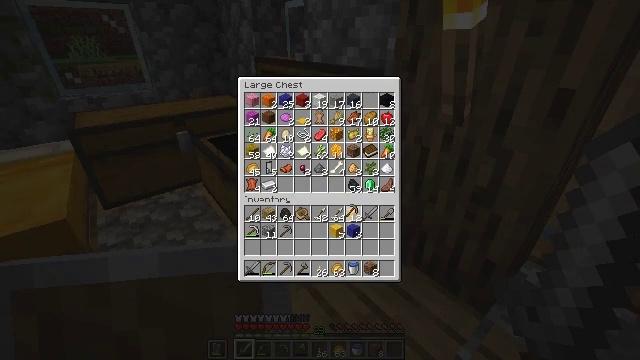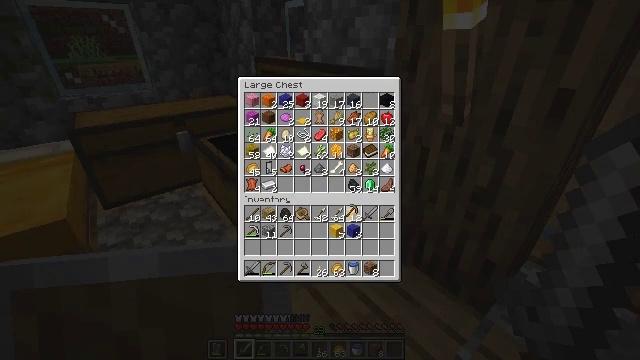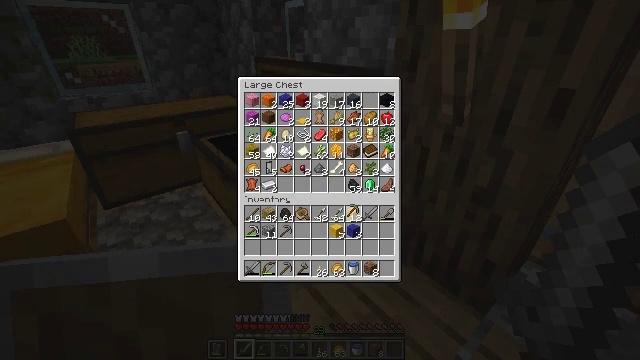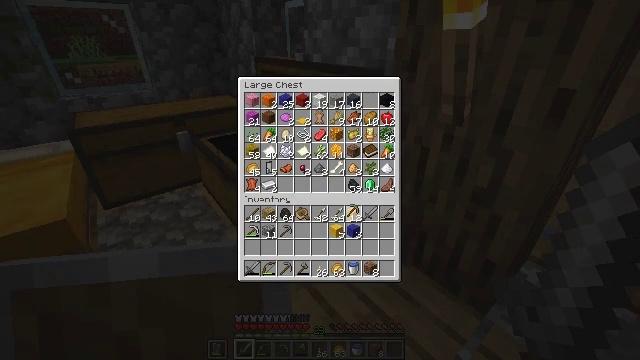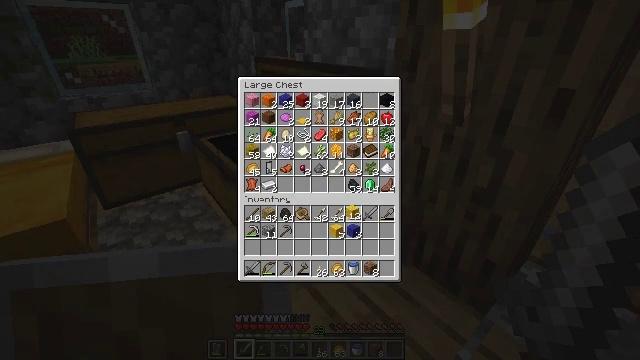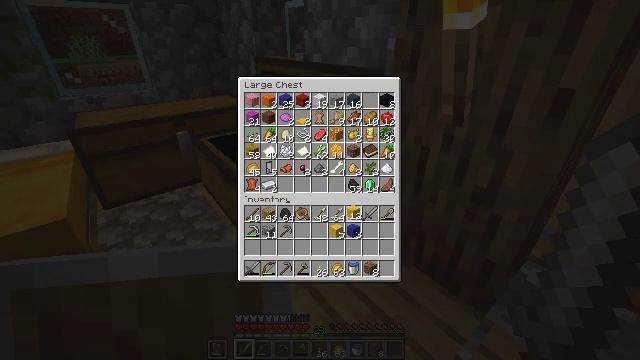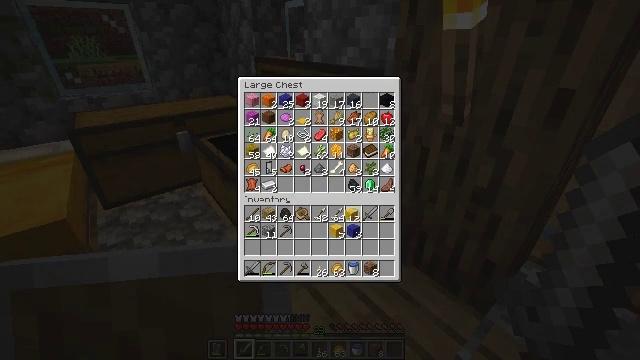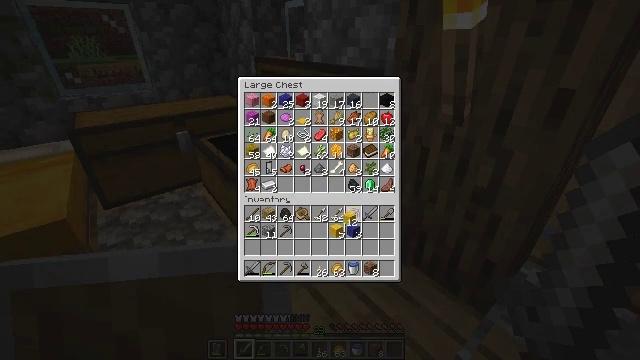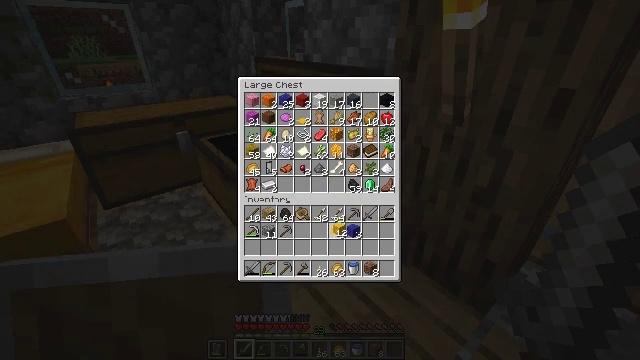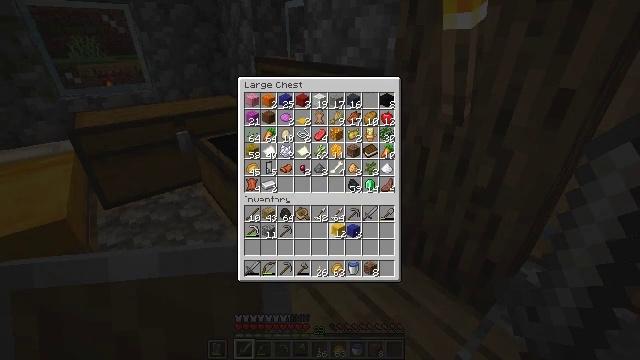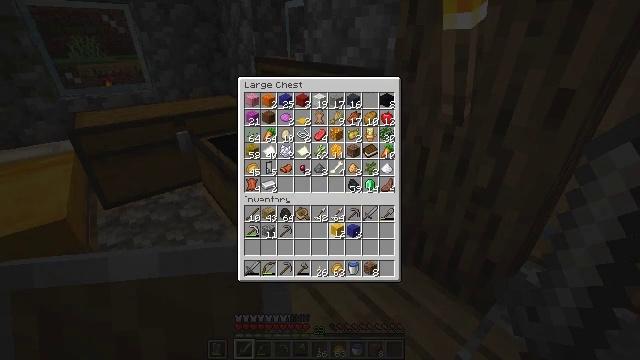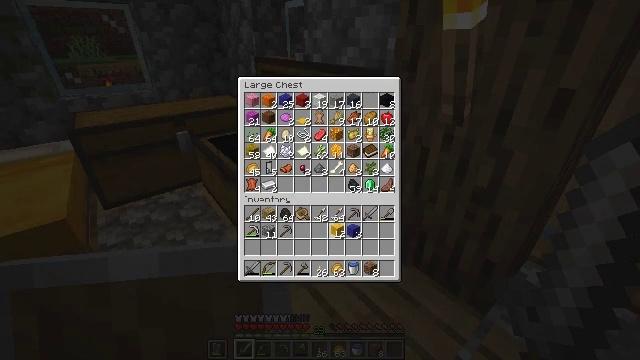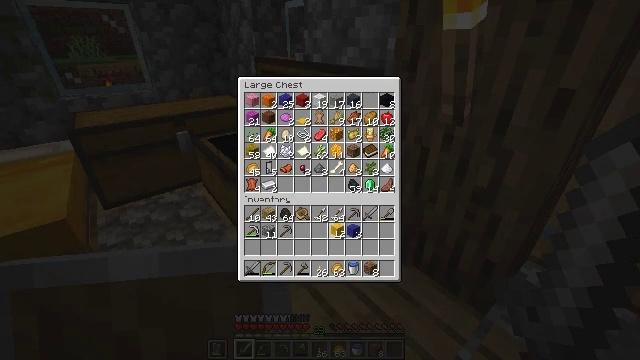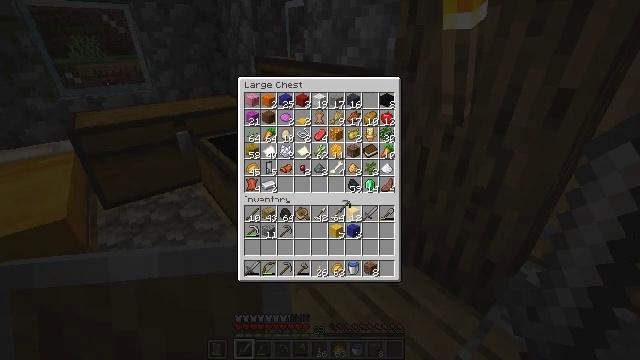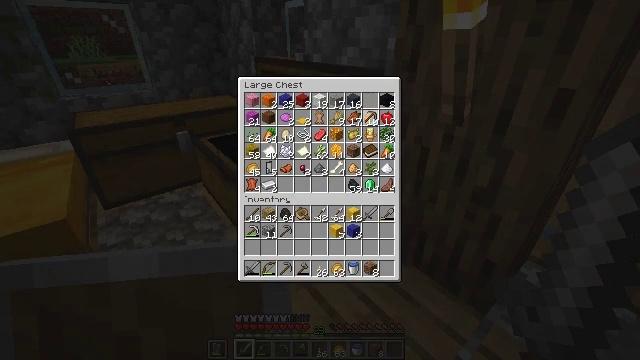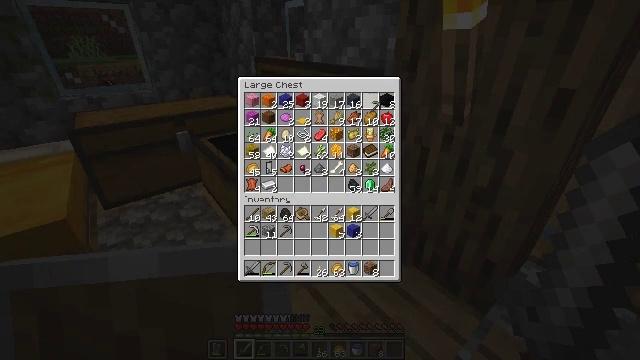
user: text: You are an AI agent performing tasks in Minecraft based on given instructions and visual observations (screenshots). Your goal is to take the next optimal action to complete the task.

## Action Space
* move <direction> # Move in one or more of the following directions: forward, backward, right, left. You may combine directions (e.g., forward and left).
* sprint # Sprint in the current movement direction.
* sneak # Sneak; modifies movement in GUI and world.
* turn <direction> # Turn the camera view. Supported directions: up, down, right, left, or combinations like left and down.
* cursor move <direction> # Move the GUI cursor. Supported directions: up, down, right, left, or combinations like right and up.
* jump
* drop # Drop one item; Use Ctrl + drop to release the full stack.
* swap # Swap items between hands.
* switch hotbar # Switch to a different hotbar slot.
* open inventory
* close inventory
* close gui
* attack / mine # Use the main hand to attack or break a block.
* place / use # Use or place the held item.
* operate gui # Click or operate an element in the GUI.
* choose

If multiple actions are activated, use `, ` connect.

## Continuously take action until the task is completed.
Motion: motion action
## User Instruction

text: Utilize the crafting table to make a blue bed.
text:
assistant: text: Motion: no_op
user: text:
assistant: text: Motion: attack / mine
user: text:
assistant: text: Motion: attack / mine
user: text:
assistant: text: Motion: no_op
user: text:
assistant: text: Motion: no_op
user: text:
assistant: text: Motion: no_op
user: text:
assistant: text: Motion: no_op
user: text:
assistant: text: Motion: turn left and down
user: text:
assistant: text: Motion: no_op
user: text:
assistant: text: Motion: no_op
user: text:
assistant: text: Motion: use / place
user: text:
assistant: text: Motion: use / place
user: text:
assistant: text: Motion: turn right and up
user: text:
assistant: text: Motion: turn right and up
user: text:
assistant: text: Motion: turn up
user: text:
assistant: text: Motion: no_op
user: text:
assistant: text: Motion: turn left
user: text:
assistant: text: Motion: no_op
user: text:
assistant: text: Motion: no_op
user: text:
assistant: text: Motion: no_op
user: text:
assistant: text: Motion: turn down
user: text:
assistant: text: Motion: turn left and down
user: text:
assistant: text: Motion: turn left and down
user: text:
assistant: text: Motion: no_op
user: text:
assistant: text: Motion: turn right and up
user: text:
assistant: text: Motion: no_op
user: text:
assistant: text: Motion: no_op
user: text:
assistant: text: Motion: attack / mine
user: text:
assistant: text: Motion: attack / mine
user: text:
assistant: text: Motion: no_op